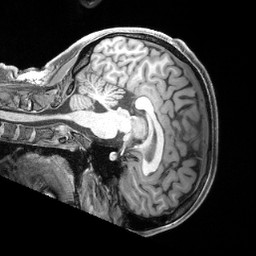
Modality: T1w
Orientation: sagittal
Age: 31
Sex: female
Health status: ill
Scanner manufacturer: siemens
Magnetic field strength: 3 T
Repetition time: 2.4 s
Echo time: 0.00222 s